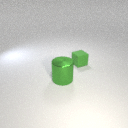
large green metal cylinder in front of small green rubber cube